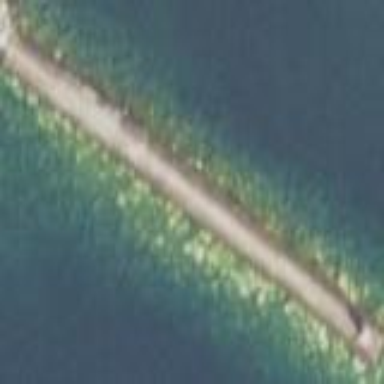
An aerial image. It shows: Breakwater made of concrete.